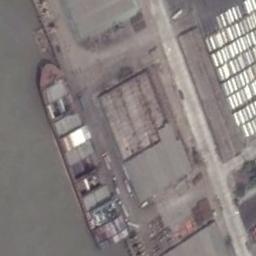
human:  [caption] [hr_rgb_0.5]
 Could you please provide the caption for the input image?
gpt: The cargo ship full of containers is docked at the container terminal and some makeshift houses are on the bank .

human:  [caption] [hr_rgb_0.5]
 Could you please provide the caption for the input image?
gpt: There are many containers on the ship .

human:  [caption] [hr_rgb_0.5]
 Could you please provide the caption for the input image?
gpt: There is a ship in the green water on the shore .

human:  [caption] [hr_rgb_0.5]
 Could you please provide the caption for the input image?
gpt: A brown ship full of cargo docked at the dock, With large swaths of cargo on the dock .

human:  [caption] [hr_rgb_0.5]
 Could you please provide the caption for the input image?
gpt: The ship is at the harbor with many white containers .